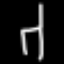
Label: chair